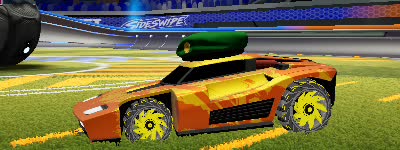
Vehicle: breakout